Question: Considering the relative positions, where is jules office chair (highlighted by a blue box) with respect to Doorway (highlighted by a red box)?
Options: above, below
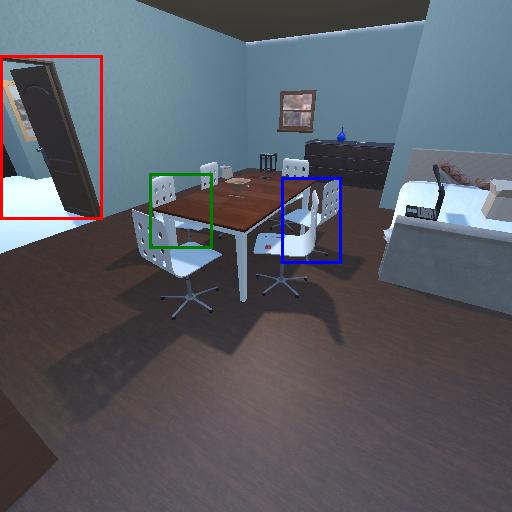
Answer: above